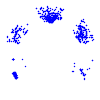
Particle: proton